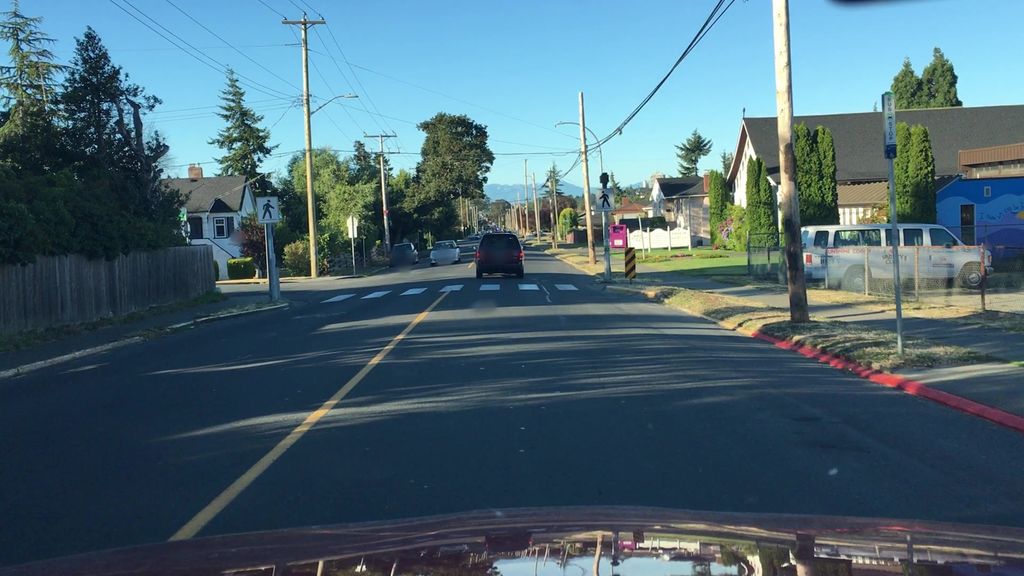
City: victoria